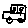
Label: car